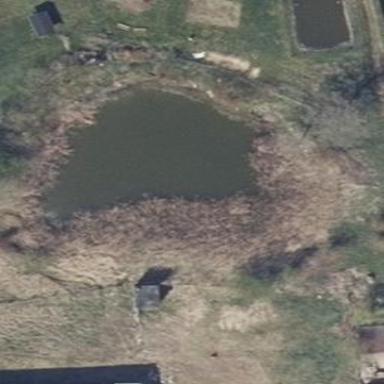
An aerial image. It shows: Serene pond surrounded by nature.